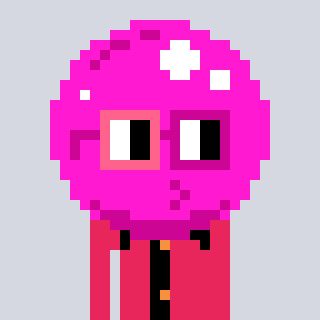
a pixel art character with square pink and red glasses, a bubblegum-shaped head and a redpinkish-colored body on a cool background